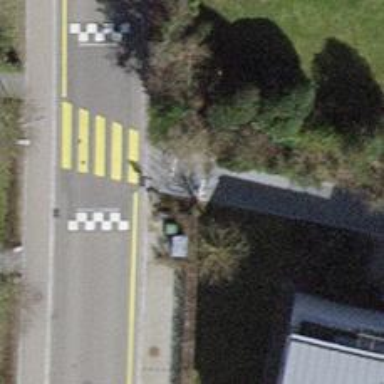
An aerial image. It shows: Cycle barrier.